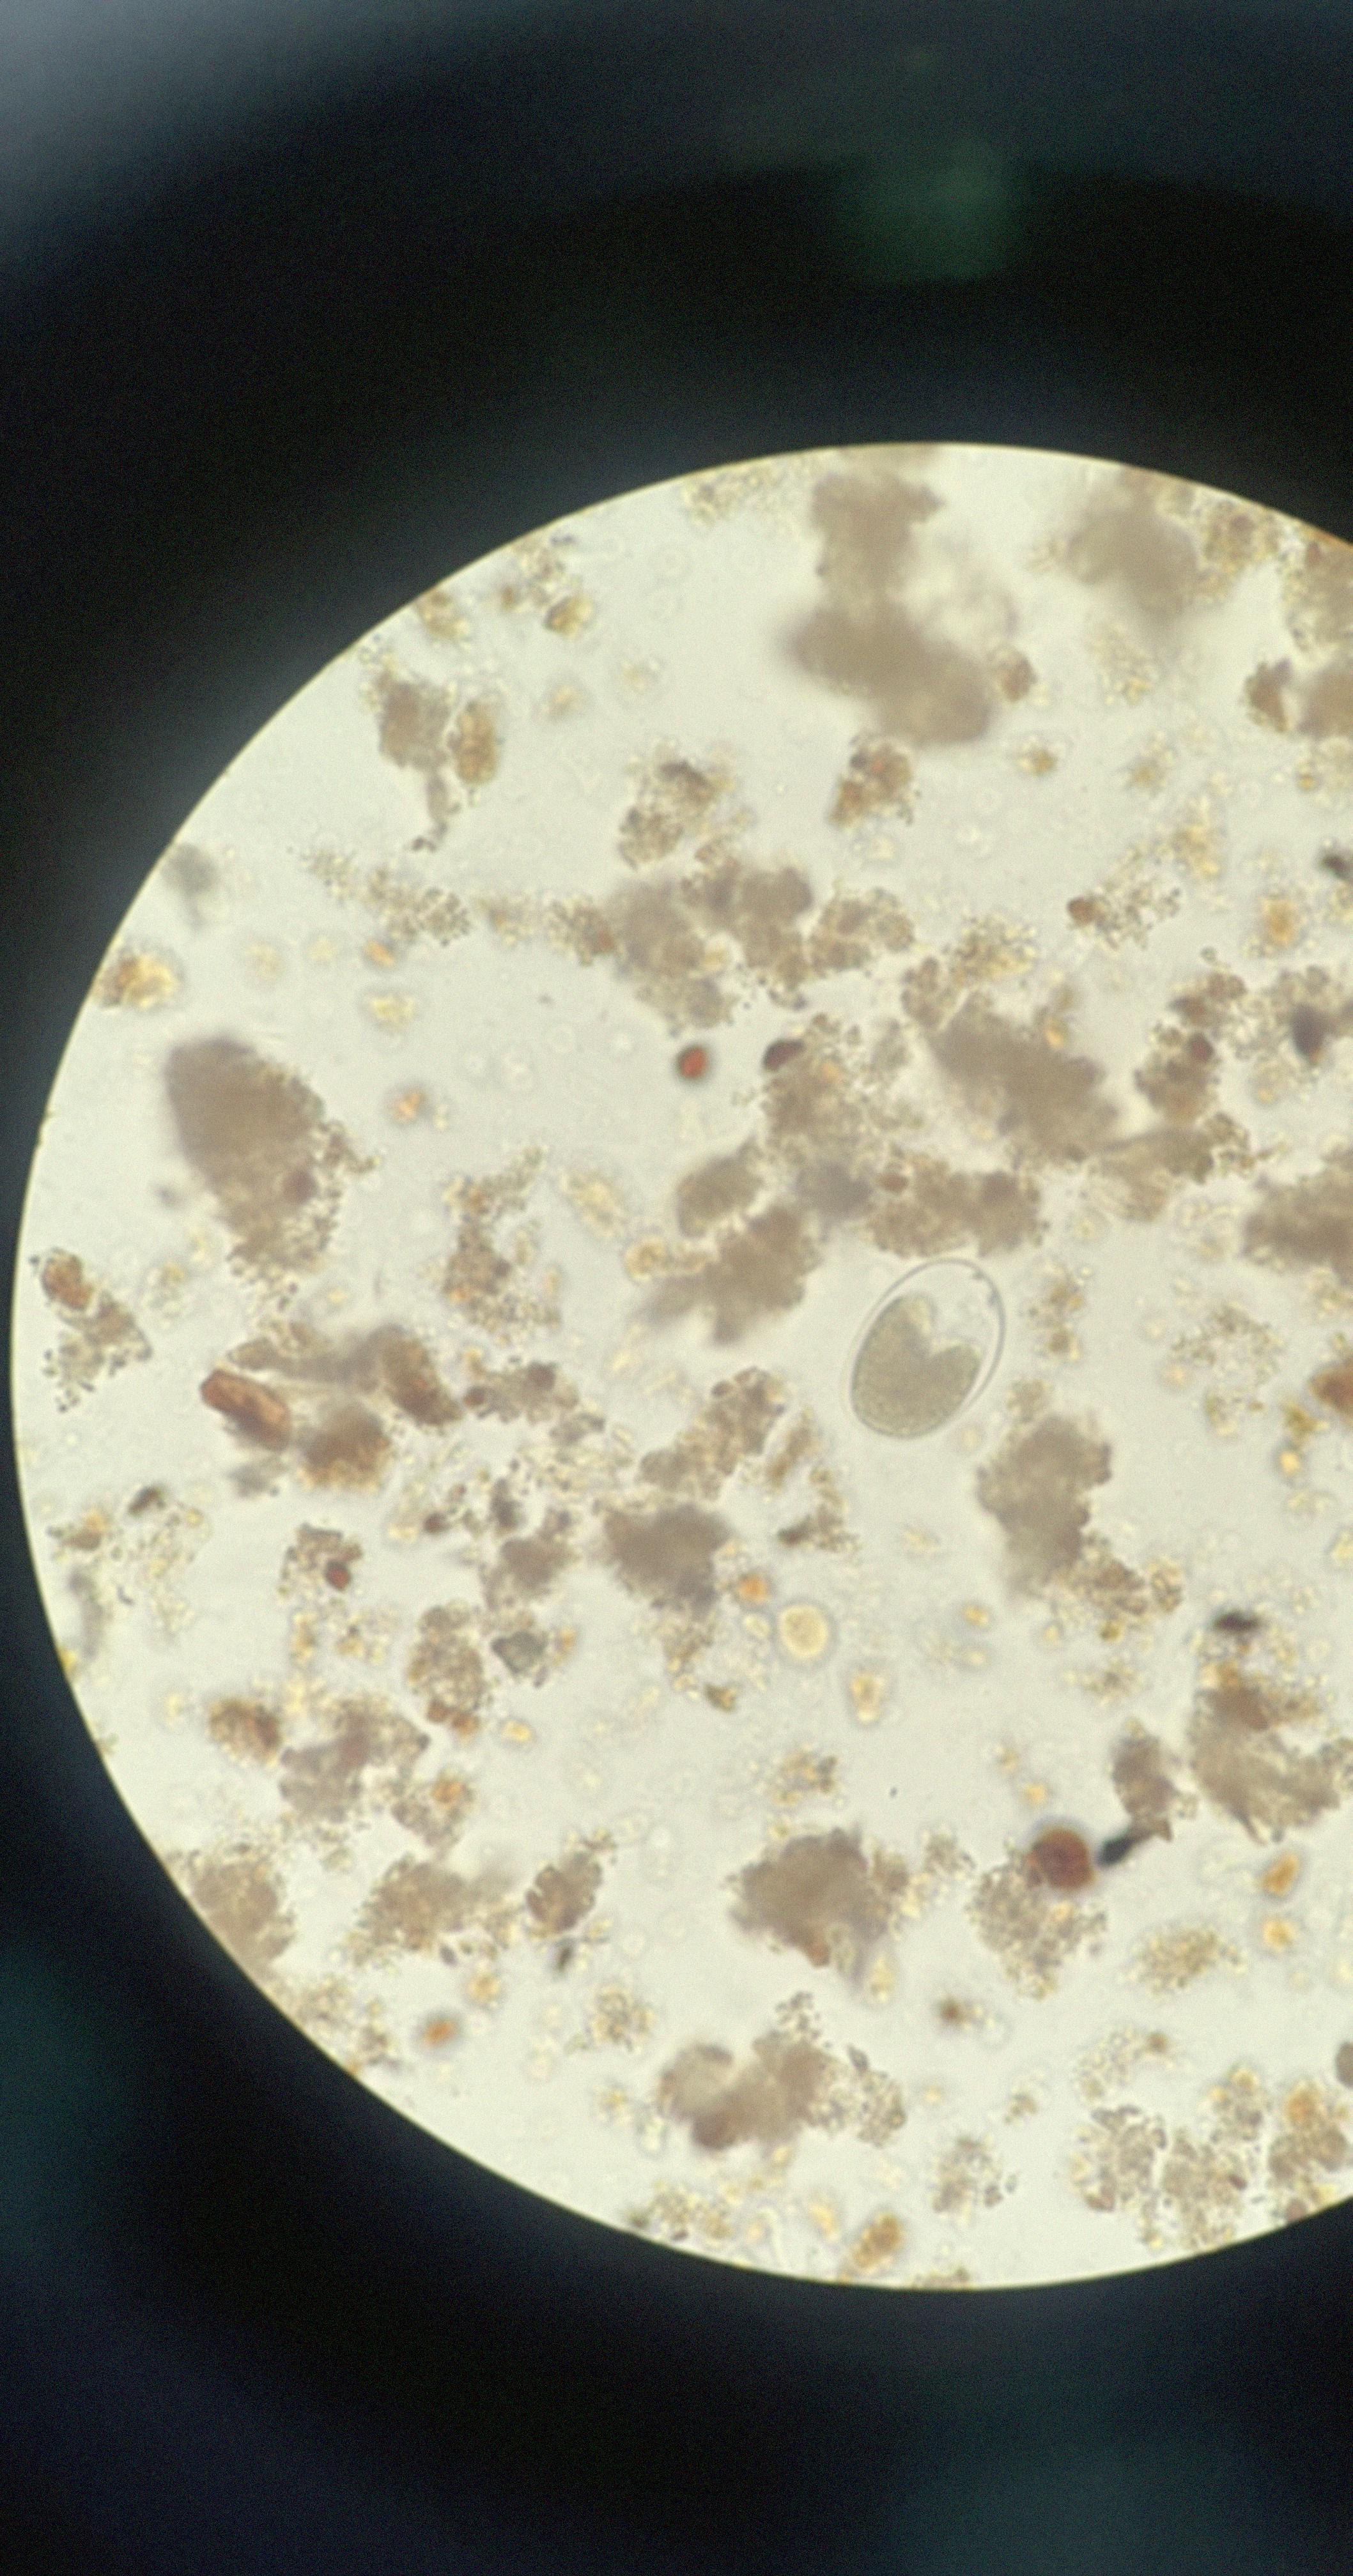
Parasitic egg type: Hookworm egg